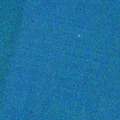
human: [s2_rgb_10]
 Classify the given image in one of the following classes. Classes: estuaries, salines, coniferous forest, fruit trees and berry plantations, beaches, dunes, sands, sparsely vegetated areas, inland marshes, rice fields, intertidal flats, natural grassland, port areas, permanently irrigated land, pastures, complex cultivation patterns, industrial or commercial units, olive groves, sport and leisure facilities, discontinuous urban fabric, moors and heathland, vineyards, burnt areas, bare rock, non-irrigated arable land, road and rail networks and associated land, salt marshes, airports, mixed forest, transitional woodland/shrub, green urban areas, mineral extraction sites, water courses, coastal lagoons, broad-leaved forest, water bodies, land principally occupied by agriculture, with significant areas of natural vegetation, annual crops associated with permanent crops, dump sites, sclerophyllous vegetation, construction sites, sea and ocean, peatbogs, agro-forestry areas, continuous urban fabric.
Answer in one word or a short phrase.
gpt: sea and ocean